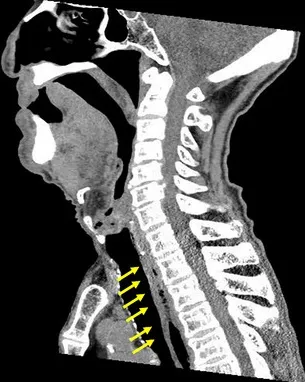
Sagittal computed tomography reveals thickening of the entire esophageal wall with an upper esophageal predominance (a).
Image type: radiology (ct)